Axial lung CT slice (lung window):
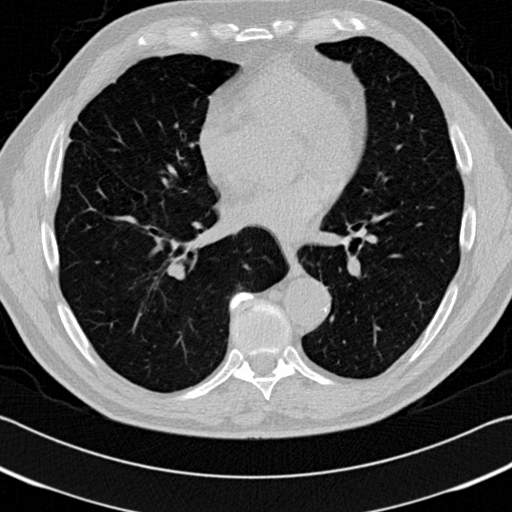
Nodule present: no